Aerial crown-view tile of a tropical tree (Barro Colorado Island, Panama), acquired 20250317:
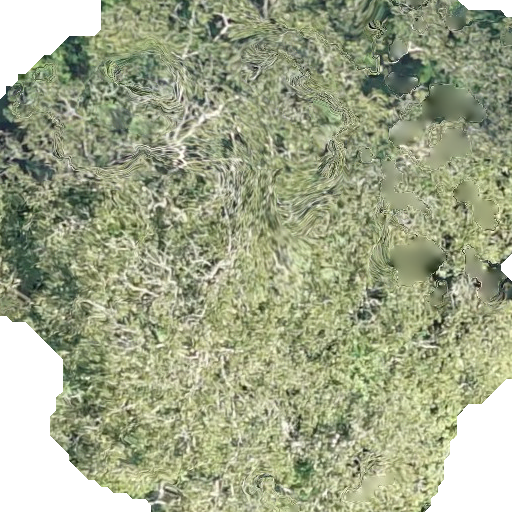
Species: Dipteryx oleifera
GBIF accepted scientific name: Dipteryx oleifera
Crown area: 455.963 m²